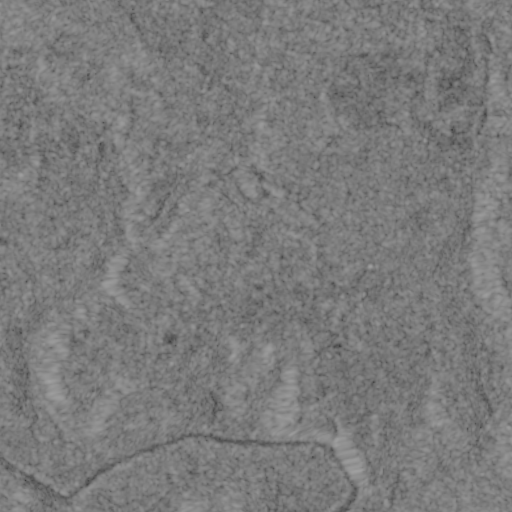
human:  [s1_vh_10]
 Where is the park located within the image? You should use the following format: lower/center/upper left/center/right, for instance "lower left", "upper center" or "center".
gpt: The park is located in the lower right of the image.
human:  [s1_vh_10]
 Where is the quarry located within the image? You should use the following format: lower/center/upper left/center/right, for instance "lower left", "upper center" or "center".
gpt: There is no quarry in the image.

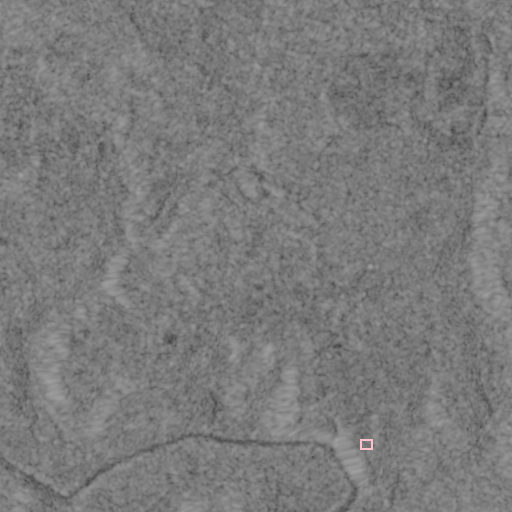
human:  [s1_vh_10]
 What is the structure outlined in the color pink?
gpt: The structure outlined in pink is a park.
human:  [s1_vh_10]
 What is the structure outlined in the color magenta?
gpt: There is no magenta outline.